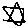
Label: star